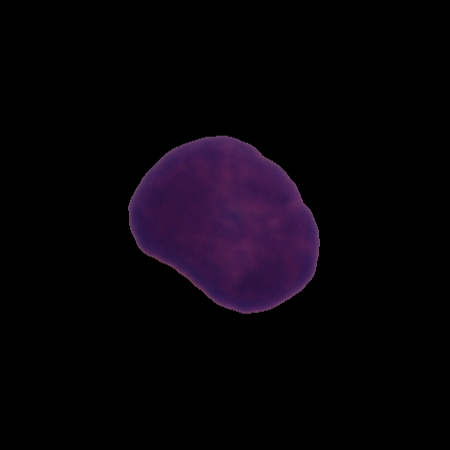
Label: healthy